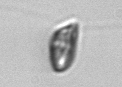
Label: Cryptophyta